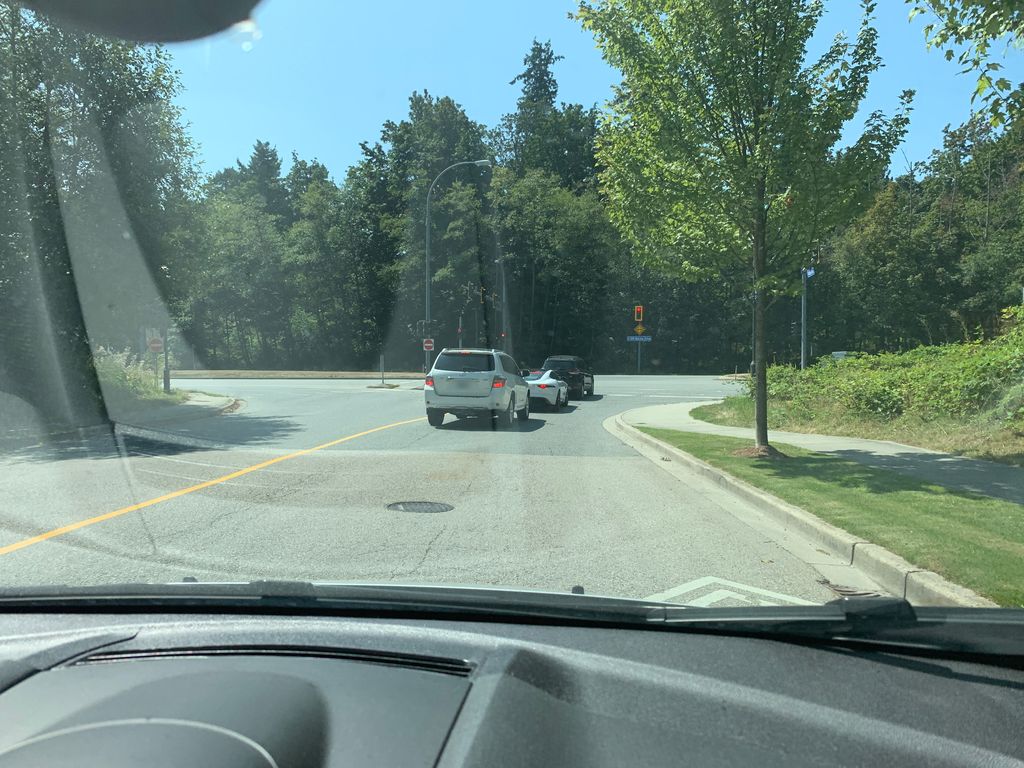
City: vancouver